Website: home-depot
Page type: review-order
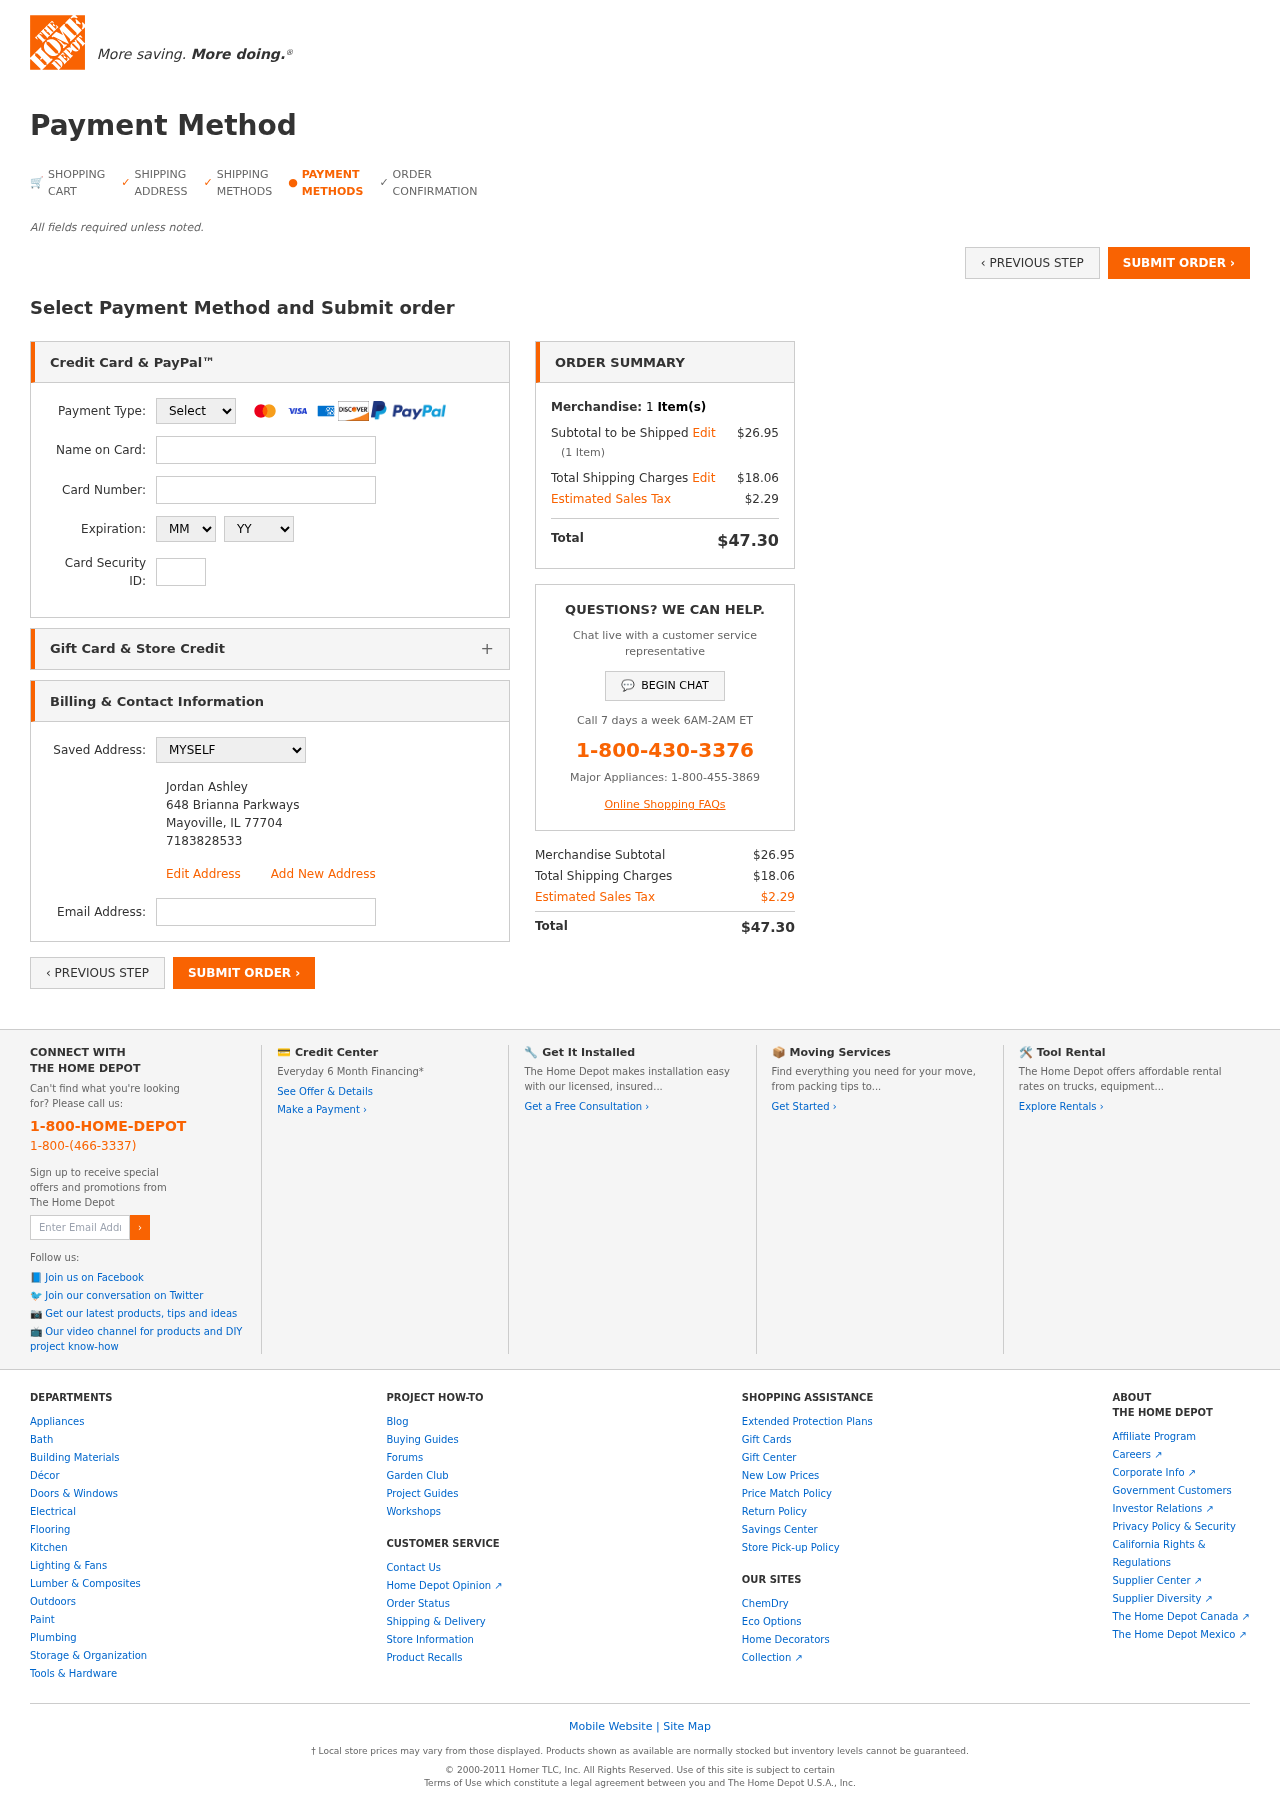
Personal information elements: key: PII_CARD_CVV
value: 145
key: PII_CARD_EXPIRY_MONTH
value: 04
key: PII_CARD_EXPIRY_YEAR
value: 30
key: PII_CARD_NUMBER
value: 6511 4163 5557 8847
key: PII_CARD_TYPE
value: Discover
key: PII_EMAIL
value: jordan.ashley@yahoo.com
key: PII_FULLNAME
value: Jordan Ashley
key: PII_FULLNAME2
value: Jordan Ashley
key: PII_STREET2
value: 648 Brianna Parkways
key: PII_CITY2
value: Mayoville
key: PII_STATE_ABBR2
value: IL
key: PII_POSTCODE2
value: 77704
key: PII_PHONE2
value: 7183828533
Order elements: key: ORDER_NUM_ITEMS
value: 1
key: ORDER_SUBTOTAL
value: $26.95
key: ORDER_NUM_ITEMS2
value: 1
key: ORDER_SHIPPING_COST
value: $18.06
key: ORDER_TAX
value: $2.29
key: ORDER_TOTAL
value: $47.30
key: ORDER_SUBTOTAL2
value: $26.95
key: ORDER_SHIPPING_COST2
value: $18.06
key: ORDER_TAX2
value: $2.29
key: ORDER_TOTAL2
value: $47.30